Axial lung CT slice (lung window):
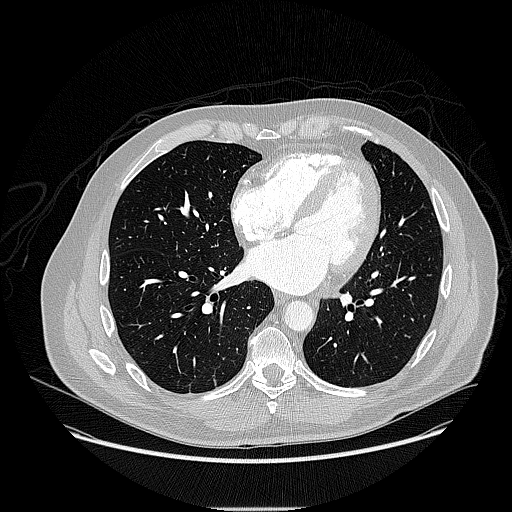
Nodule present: no